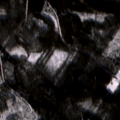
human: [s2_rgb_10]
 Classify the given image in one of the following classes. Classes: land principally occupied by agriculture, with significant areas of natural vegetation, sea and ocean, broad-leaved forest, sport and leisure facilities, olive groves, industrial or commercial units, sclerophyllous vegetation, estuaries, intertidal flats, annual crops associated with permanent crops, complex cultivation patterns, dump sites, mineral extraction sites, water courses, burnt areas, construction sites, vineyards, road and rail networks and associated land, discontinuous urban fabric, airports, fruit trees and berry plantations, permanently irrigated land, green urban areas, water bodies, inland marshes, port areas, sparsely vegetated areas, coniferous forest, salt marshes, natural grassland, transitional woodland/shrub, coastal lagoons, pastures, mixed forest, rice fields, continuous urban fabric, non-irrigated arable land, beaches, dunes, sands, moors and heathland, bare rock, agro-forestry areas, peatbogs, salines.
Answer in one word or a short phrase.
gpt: coniferous forest, mixed forest, transitional woodland/shrub